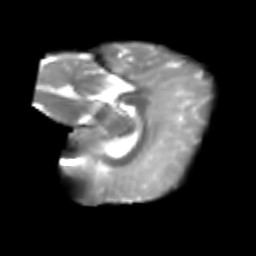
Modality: T2w
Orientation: sagittal
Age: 6
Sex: male
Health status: healthy